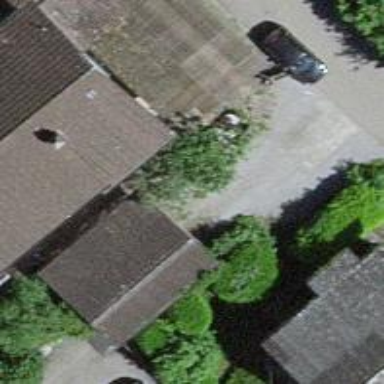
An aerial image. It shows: Garage.